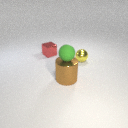
large brown metal cylinder to the left of small yellow metal sphere